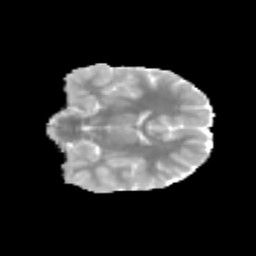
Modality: MD
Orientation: coronal
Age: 10
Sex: male
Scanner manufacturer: siemens
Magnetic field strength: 3 T
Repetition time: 3.8 s
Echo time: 0.07 s